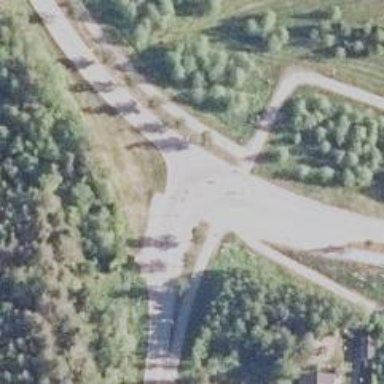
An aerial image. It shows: Asphalt road classified as tertiary.